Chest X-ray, PA view. Patient: 29 years old, sex F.
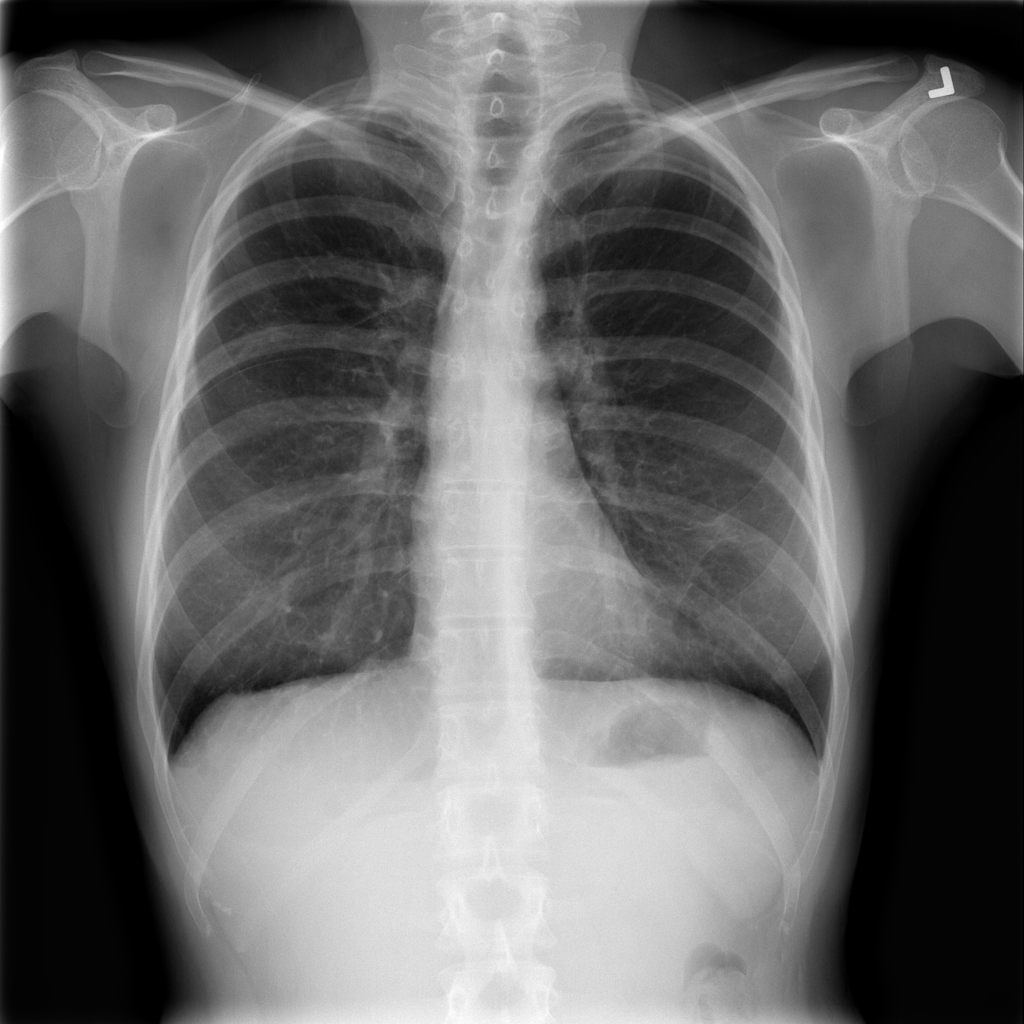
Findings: No Finding